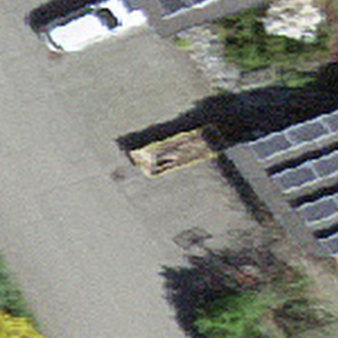
Label: other